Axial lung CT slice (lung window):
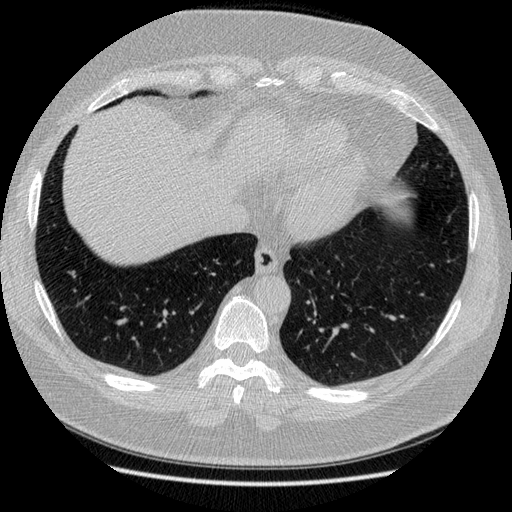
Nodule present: no